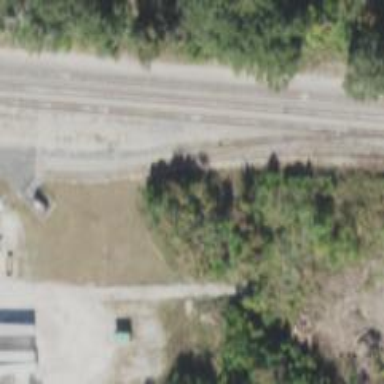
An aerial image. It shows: Railway spur for agricultural freight transportation.